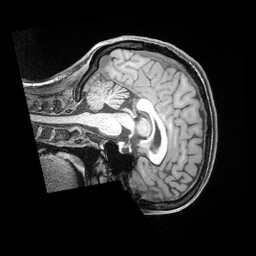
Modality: T1w
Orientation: sagittal
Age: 37
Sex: female
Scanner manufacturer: siemens
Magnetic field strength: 3 T
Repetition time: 2 s
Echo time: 0.00211 s